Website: apple
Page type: billing-address
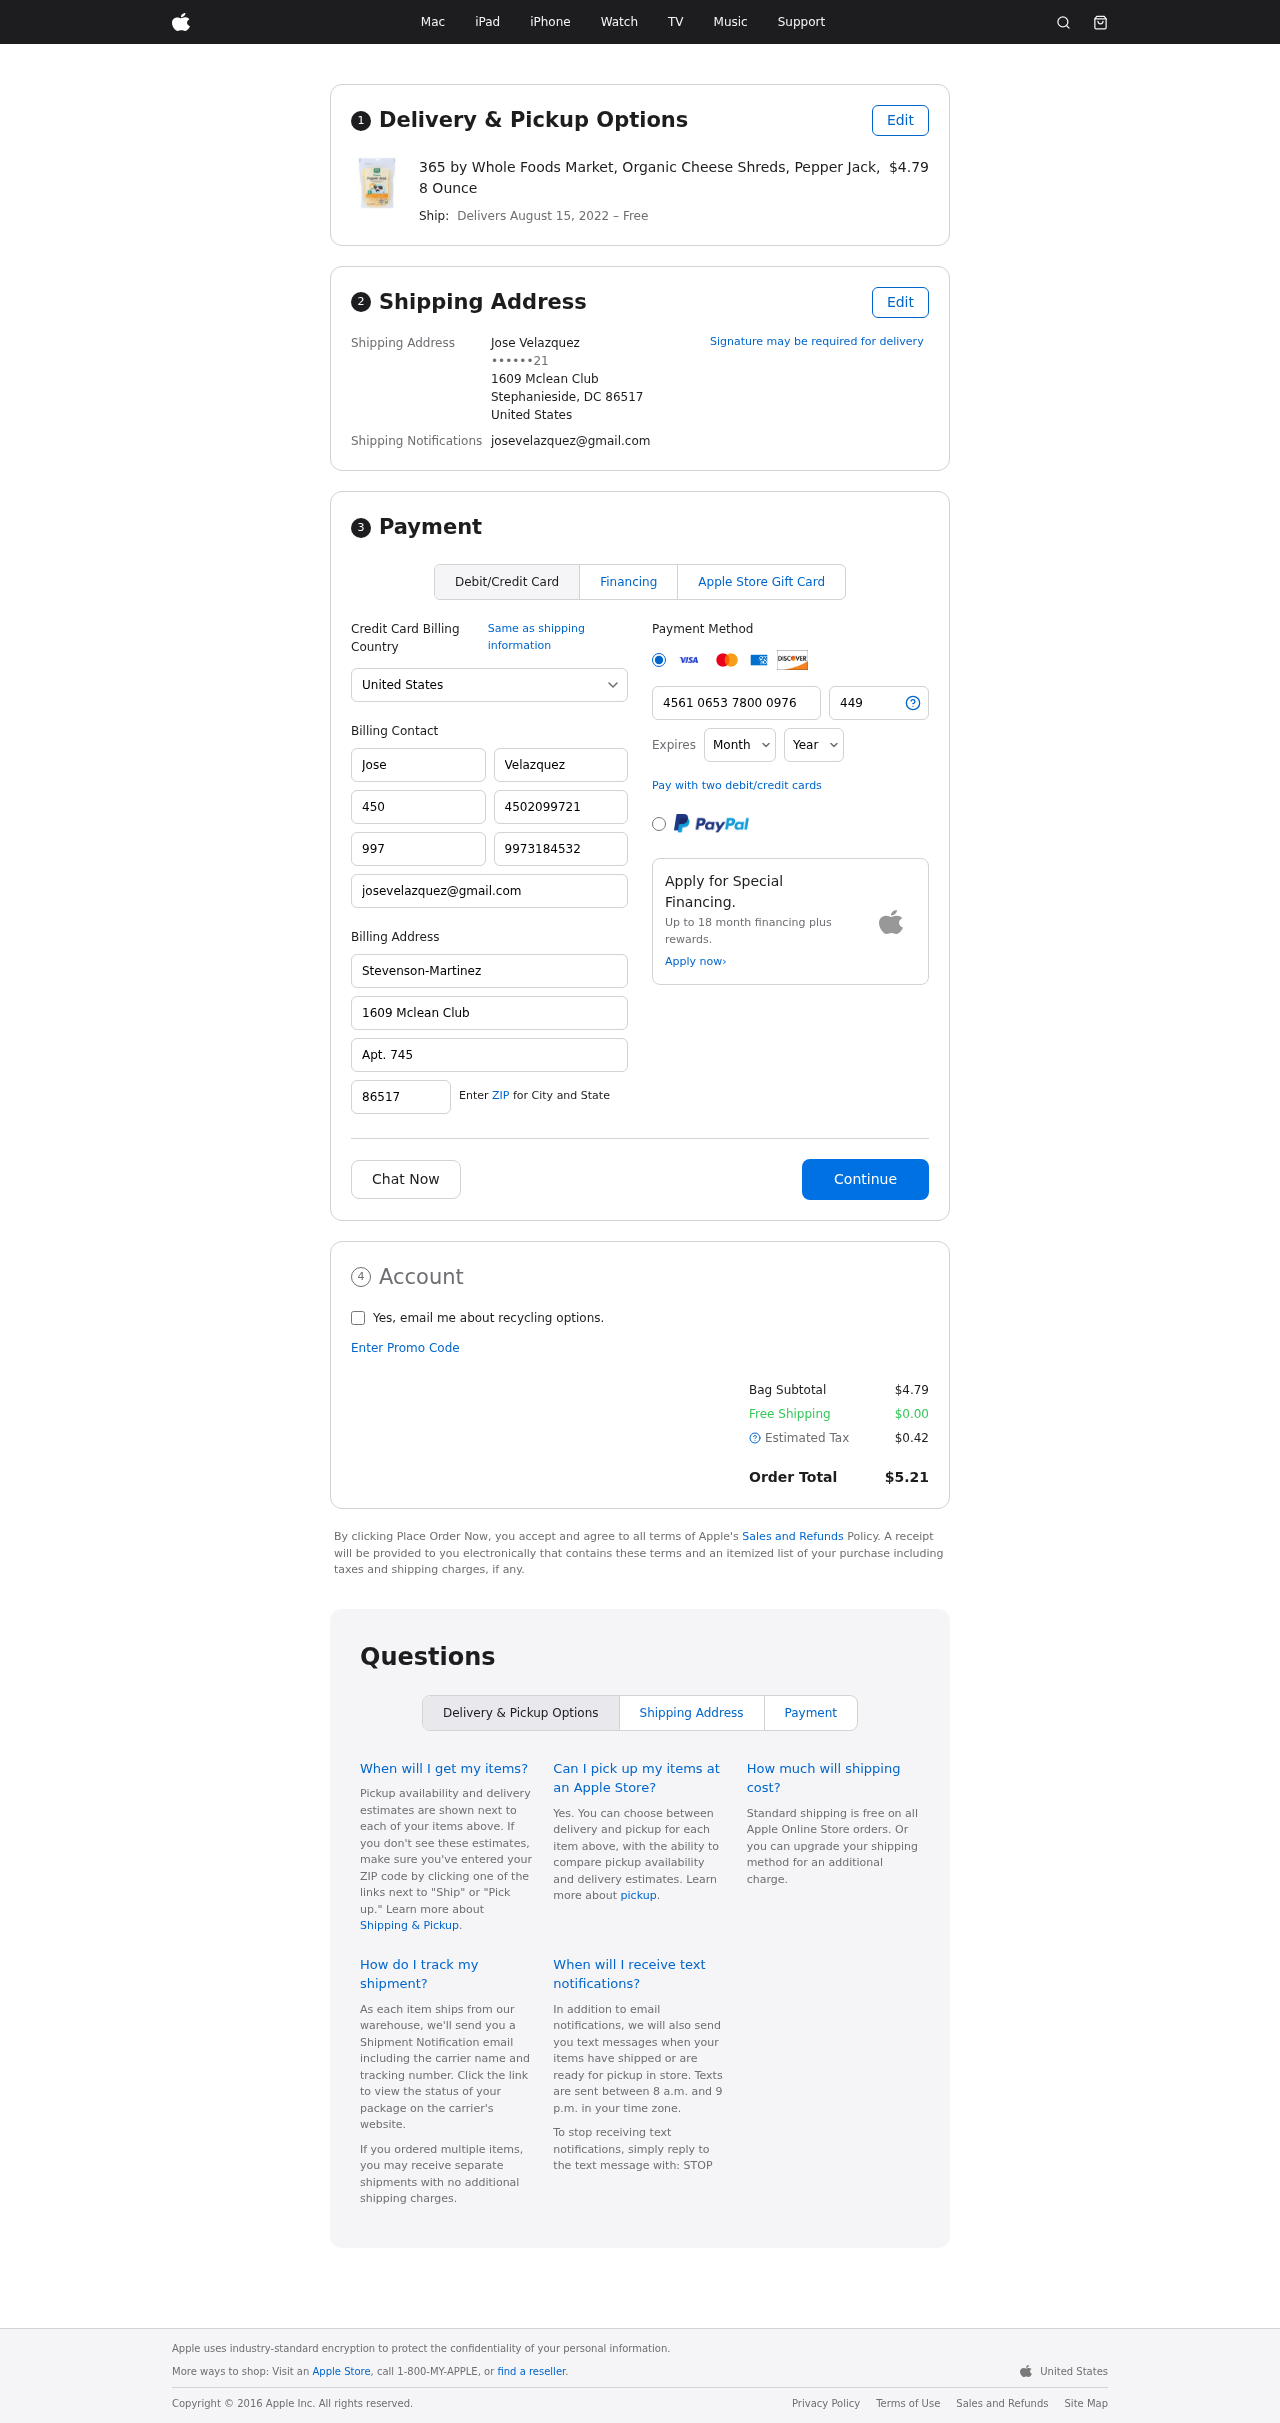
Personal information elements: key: PII_CARD_CVV
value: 449
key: PII_CARD_EXPIRY_MONTH
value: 01
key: PII_CARD_EXPIRY_YEAR
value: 27
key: PII_CARD_NUMBER
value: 4561 0653 7800 0976
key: PII_CITY_STATE_ZIP
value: Stephanieside, DC 86517
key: PII_COUNTRY
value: United States
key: PII_EMAIL
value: josevelazquez@gmail.com
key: PII_FULLNAME
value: Jose Velazquez
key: PII_STREET
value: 1609 Mclean Club
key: PII_PHONE_MASKED
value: ••••••21
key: PII_BILLING_FIRSTNAME
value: Jose
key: PII_BILLING_LASTNAME
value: Velazquez
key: PII_BILLING_PHONE_AREA
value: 450
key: PII_BILLING_PHONE
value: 4502099721
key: PII_BILLING_PHONE_ALT_AREA
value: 997
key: PII_BILLING_PHONE_ALT
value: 9973184532
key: PII_BILLING_EMAIL
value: josevelazquez@gmail.com
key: PII_BILLING_COMPANY
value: Stevenson-Martinez
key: PII_BILLING_STREET
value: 1609 Mclean Club
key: PII_BILLING_STREET2
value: Apt. 745
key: PII_BILLING_POSTCODE
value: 86517
Product elements: key: PRODUCT1_NAME
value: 365 by Whole Foods Market, Organic Cheese Shreds, Pepper Jack, 8 Ounce
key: PRODUCT1_PRICE
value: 4.79
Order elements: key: ORDER_DELIVERY_DATE
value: August 15, 2022
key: ORDER_SUBTOTAL
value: $4.79
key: ORDER_SHIPPING_COST
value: $0.00
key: ORDER_TAX
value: $0.42
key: ORDER_TOTAL
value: $5.21